Question: There is a virus that my brother got in his computer and what that virus did was to rename almost all files in his computer. It changed the file extensions as well. so a file that might have been named picture.jpg was renamed to kjfks.doc for example.
so what I have done in order to solve this problem is:
remove all file extensions from files. (I use a recursive method to search for all files in a directory and as I go through the files I remove the extension)
now the files do not have an extension. the files now look like:

I think this file names are stored in a local database created by the virus and if I purchase the anti virus they will be renamed back to their original name.
since my brother created a backup I selected the files that had a creation date latter than when my brother performed the backup. so I have placed that files in a directory.
I am not interested in getting the right extension as long as I can see the content of the file. for example, I will scan each file and if it has text inside I know it will have a .txt extension. maybe it was a .html or .css extension I will not be able to know that I know.
I belive that all pdf files should have something in common. or doc files should also have something in common. How can I figure what the most common types (pdf, doc, docx, png, jpg, etc) files have in common)
Edit:
I know it will probably take less time to go over all this 200 files and test each one instead of creating this program. it is just that I am curios to see if it will be possible to get the file extension.
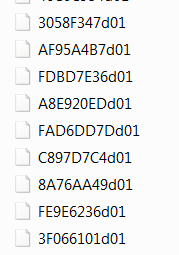
Answer: In unix, you can use <URL> or C# program to automate this.